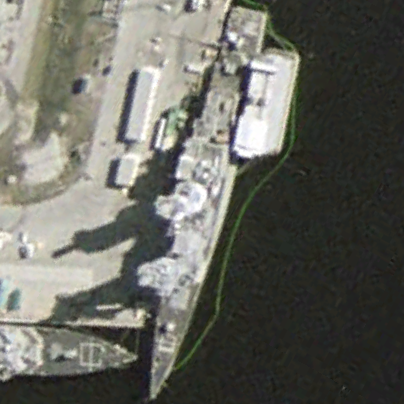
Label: cruiser